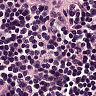
Metastatic tissue present: no